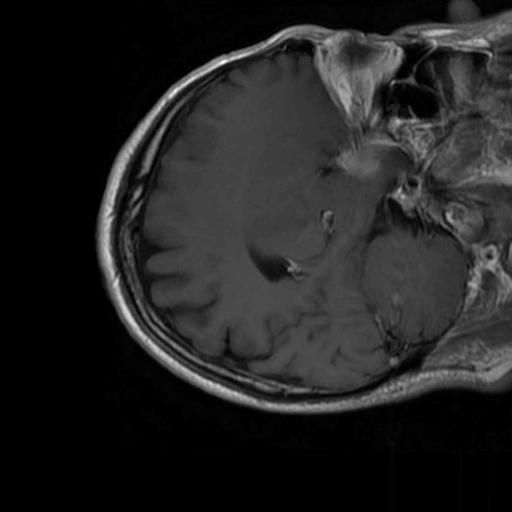
Label: brain_menin